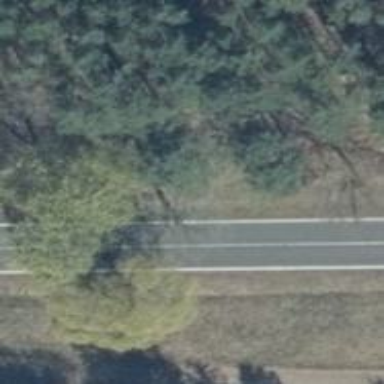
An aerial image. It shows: Secondary road with asphalt surface.